Question: Count the number of objects in the diagram.
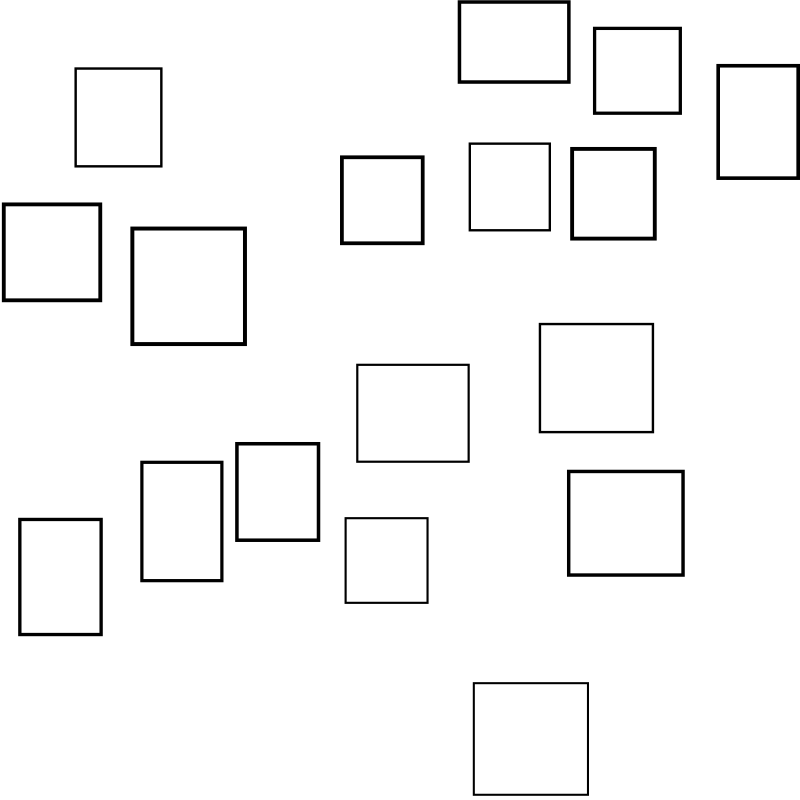
Answer: 17